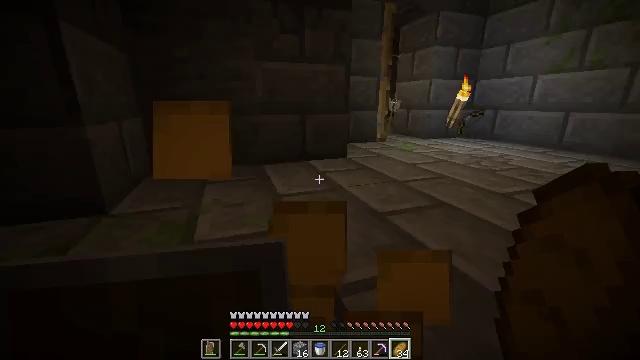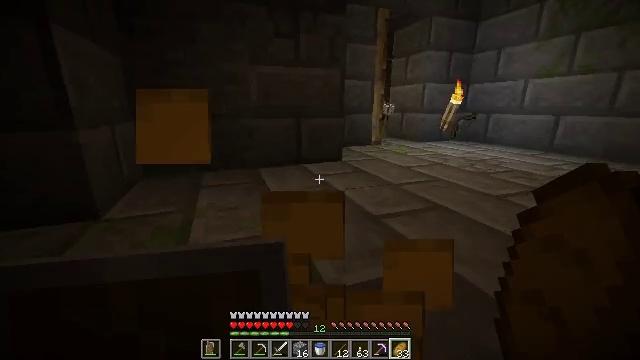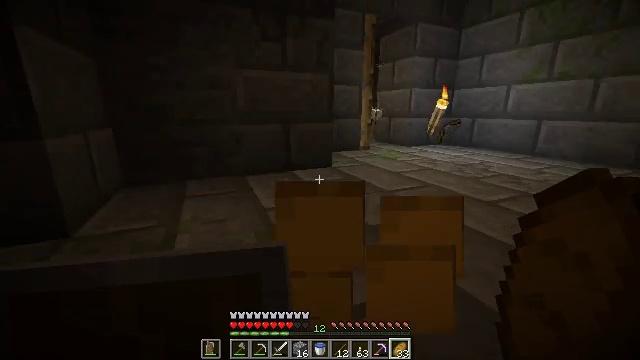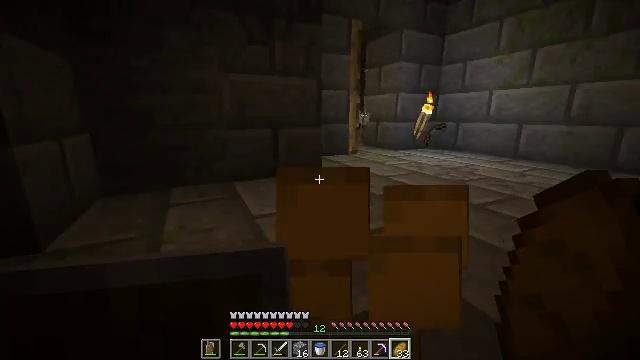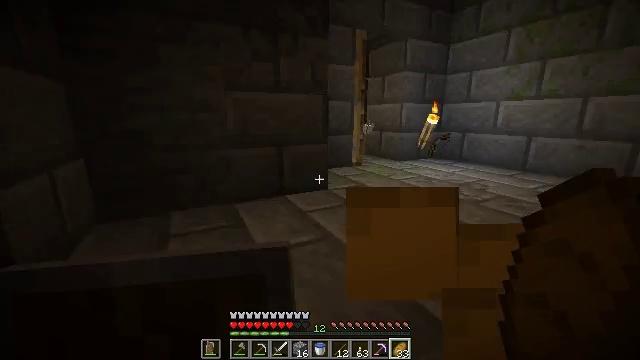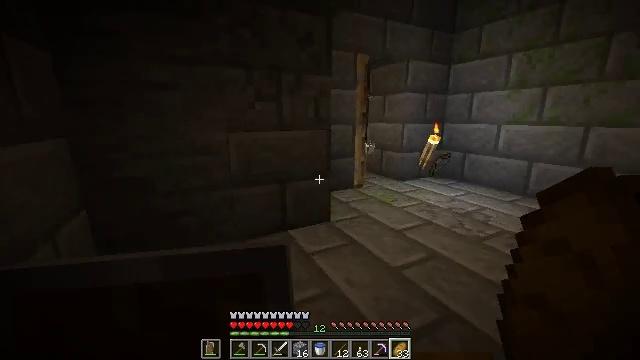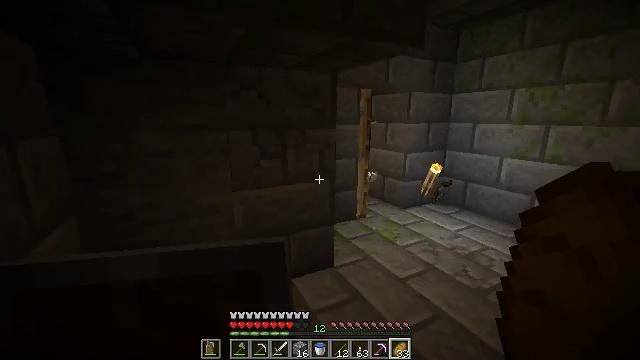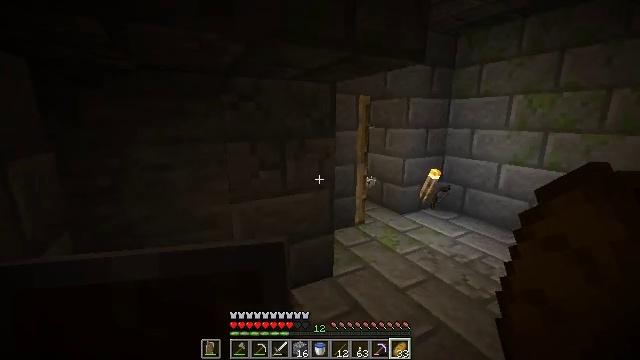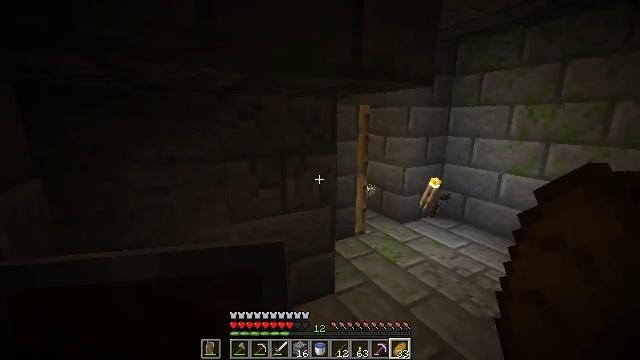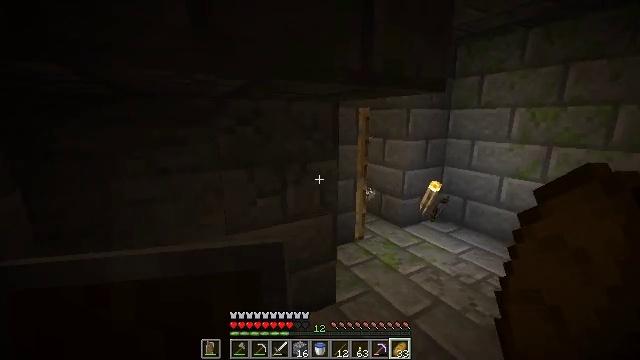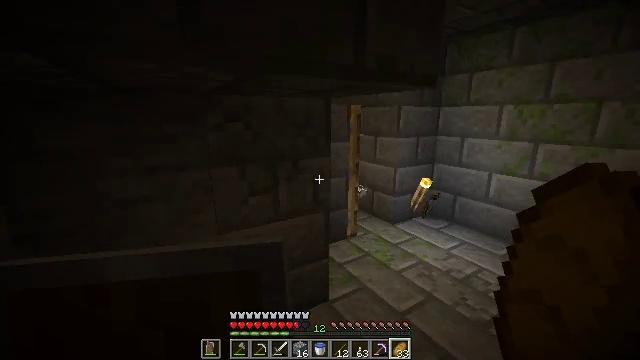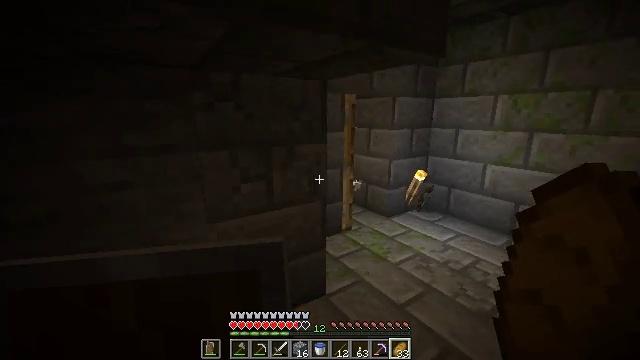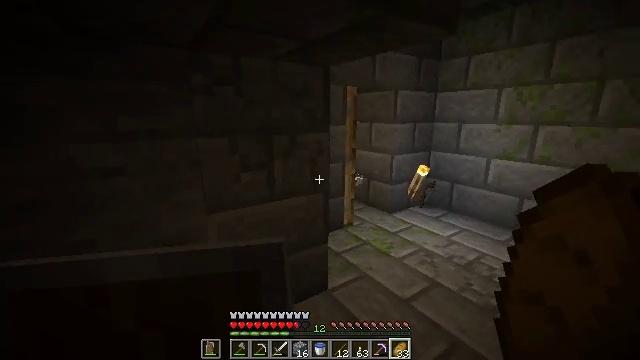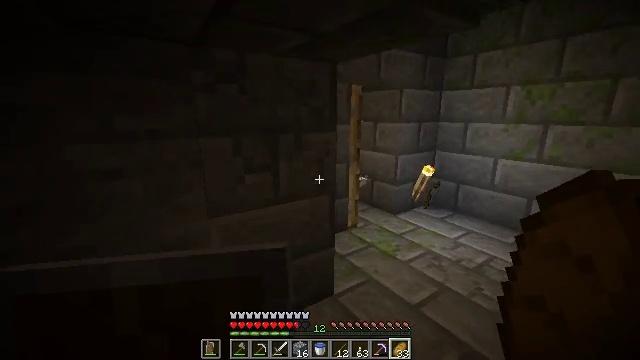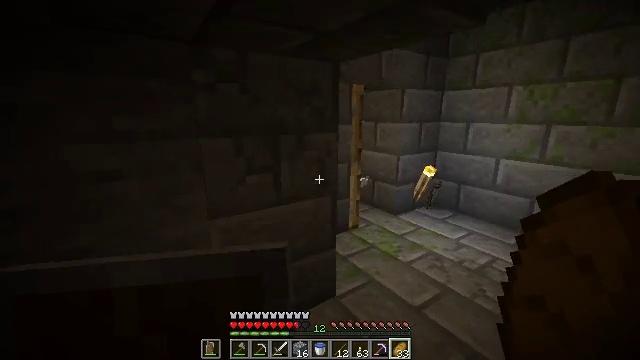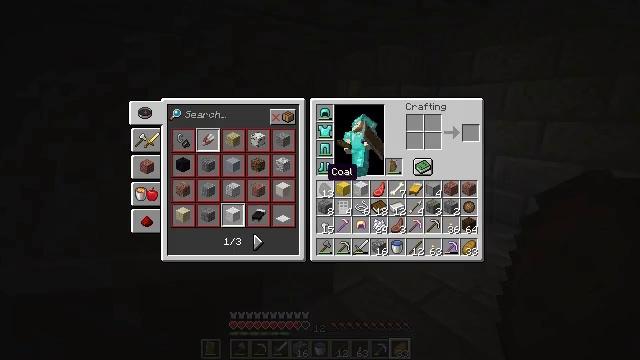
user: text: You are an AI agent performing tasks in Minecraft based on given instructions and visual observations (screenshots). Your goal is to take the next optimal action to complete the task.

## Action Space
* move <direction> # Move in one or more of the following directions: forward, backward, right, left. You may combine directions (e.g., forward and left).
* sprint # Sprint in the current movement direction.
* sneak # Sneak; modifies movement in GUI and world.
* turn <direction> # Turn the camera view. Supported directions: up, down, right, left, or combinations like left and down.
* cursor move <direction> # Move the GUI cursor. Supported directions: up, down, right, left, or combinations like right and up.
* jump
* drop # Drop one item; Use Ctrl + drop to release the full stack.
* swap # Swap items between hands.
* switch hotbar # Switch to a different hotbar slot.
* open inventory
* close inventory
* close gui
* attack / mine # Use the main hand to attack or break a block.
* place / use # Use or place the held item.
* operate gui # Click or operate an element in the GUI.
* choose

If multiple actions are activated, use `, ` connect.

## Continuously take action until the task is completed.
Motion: motion action
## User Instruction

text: Drop mossy stone bricks.
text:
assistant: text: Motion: turn right
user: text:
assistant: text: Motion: move forward, turn right
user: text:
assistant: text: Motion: move forward, turn right
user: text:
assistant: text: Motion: move forward, jump
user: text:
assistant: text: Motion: move forward, jump
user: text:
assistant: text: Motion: move forward, jump
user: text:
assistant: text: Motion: jump
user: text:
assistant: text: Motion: no_op
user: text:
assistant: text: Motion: turn right
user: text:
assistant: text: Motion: turn right
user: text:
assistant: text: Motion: turn right
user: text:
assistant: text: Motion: no_op
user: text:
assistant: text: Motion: no_op
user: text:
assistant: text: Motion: no_op
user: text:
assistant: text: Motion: turn right, open inventory
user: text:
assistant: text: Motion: open inventory
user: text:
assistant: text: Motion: open inventory
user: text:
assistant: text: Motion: open inventory
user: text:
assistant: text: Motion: no_op
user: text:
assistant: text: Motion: no_op
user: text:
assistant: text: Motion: no_op
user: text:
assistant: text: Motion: cursor move right
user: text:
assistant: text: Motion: no_op
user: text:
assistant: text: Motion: no_op
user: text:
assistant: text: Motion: no_op
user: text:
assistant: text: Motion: no_op
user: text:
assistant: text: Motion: no_op
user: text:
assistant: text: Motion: no_op
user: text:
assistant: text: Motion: no_op
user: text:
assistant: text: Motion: no_op